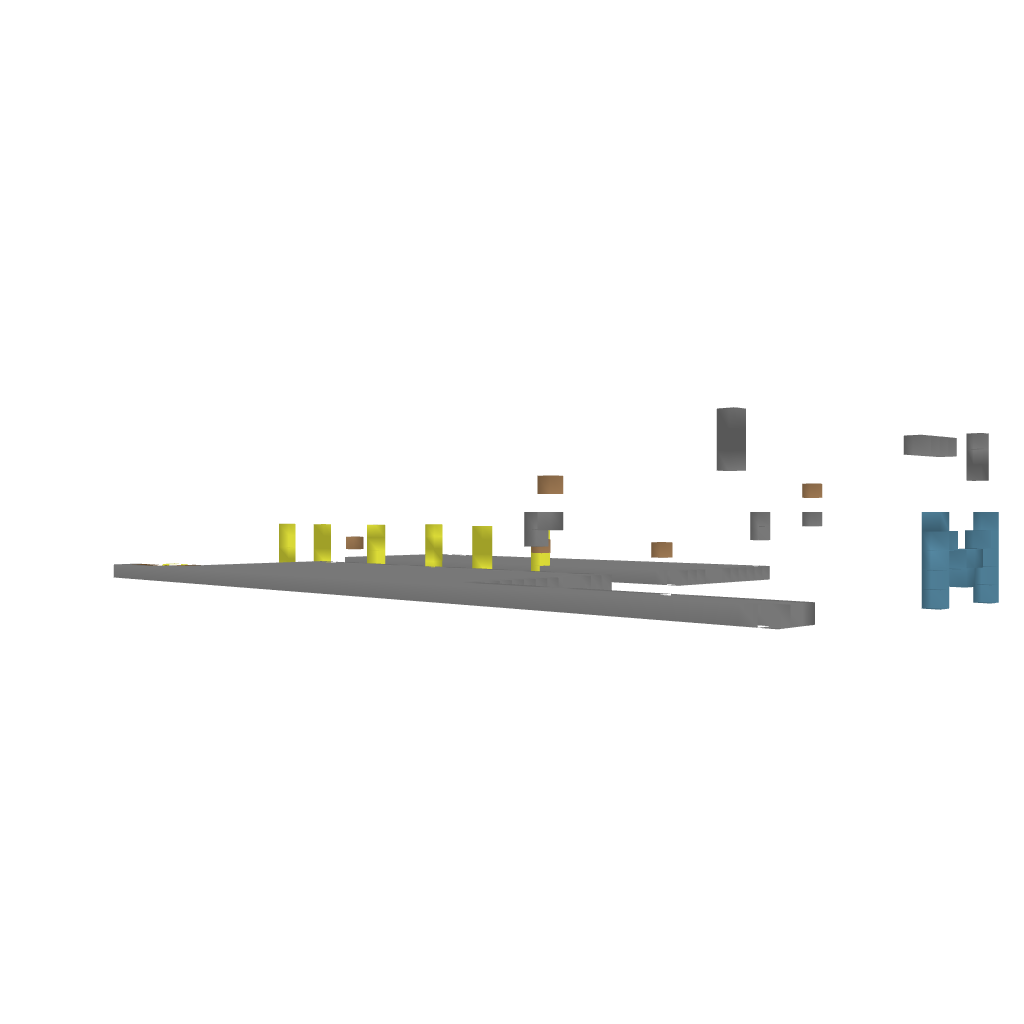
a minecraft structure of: Modern Parkour bad low quality